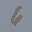
Label: 6